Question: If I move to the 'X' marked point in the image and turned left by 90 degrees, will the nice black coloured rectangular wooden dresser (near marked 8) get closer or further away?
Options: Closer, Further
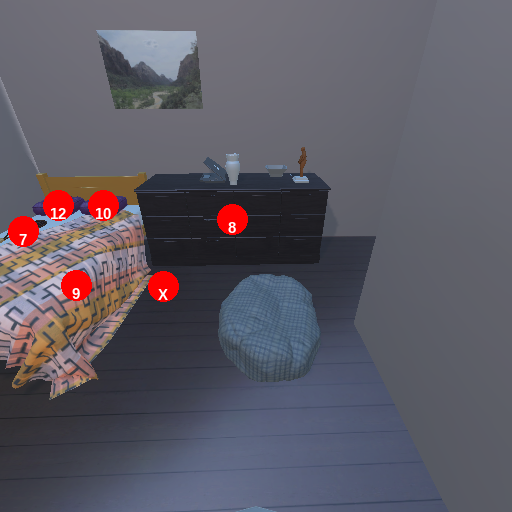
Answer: Closer